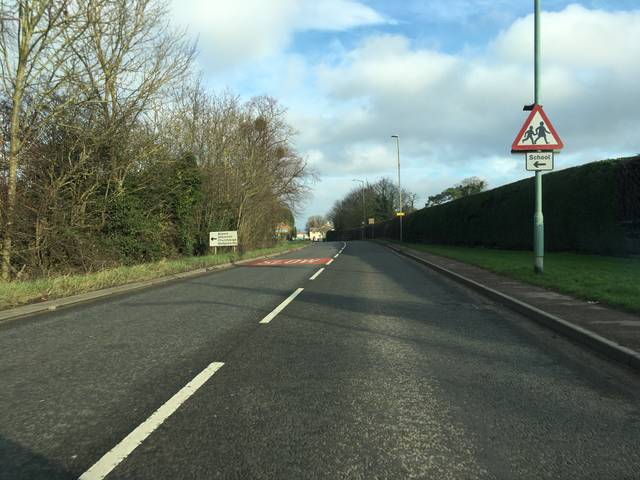
Region: United Kingdom
Coordinates: 51.86, -2.123